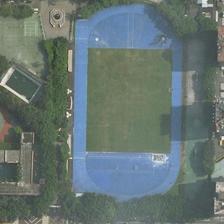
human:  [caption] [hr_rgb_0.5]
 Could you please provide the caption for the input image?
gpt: a large playground is surrounded by many green trees and several buildings .

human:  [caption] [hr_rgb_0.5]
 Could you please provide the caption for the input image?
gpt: a large playground is surrounded by some green plants and buildings .

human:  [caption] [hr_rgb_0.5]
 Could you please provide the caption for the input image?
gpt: some buildings and some green trees are around a playground .

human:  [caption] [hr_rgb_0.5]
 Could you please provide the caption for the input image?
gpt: the bright blue runway makes this football field quiet stand out in this area .

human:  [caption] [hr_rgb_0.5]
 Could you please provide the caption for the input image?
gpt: a large playground is surrounded by some green plants and buildings .